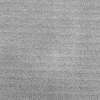
Atmospheric dust classification: dusty